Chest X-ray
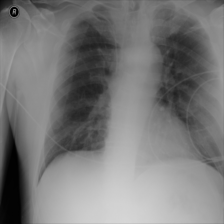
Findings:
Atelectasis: negative
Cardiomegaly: negative
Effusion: negative
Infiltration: negative
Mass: negative
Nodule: negative
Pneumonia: negative
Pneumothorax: negative
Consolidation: negative
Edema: negative
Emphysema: negative
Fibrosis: negative
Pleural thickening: negative
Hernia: negative